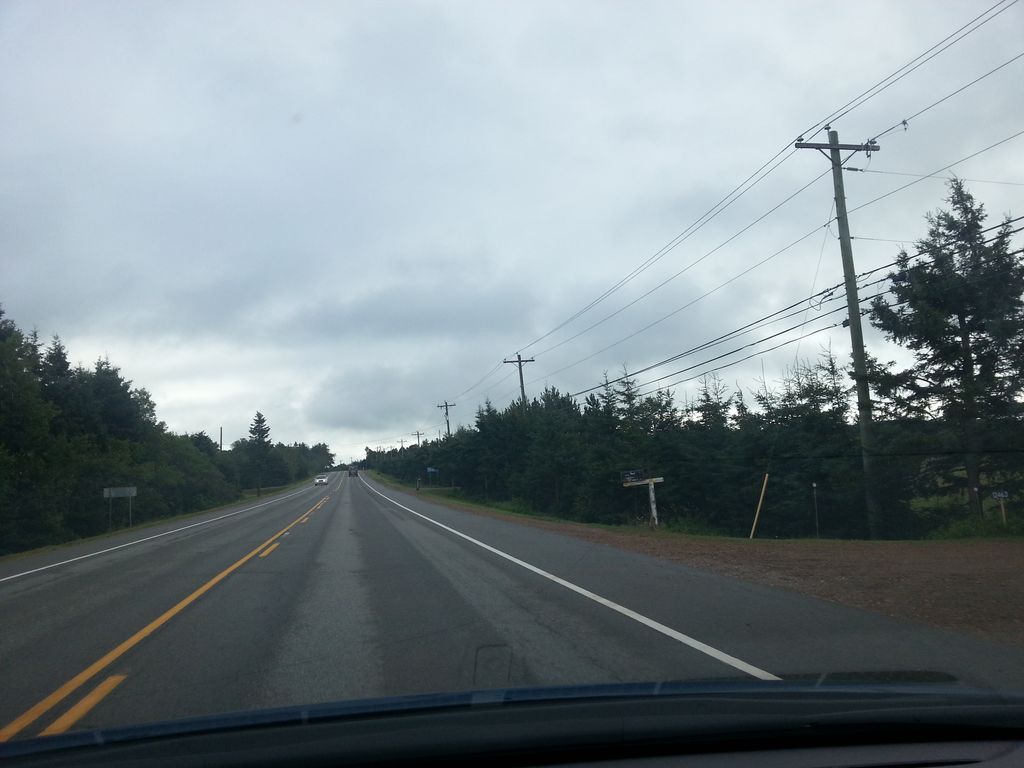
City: charlottetown